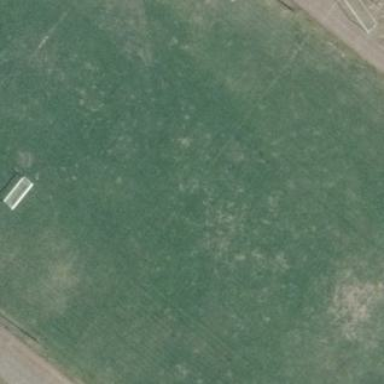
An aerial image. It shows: Soccer pitch for outdoor sports and leisure activities.